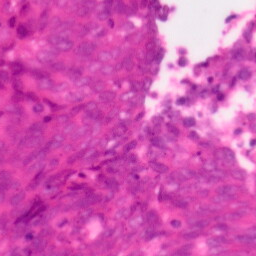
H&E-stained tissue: Colon